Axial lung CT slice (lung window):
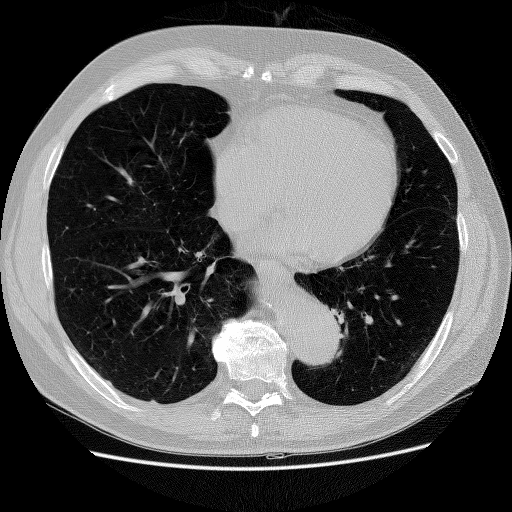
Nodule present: no